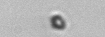
Label: nanoplankton_mix